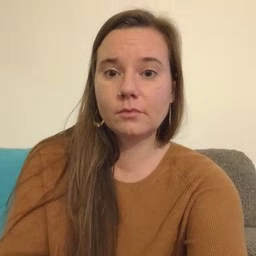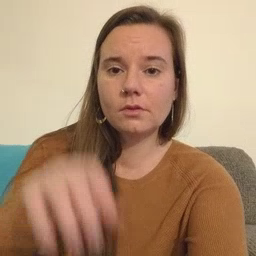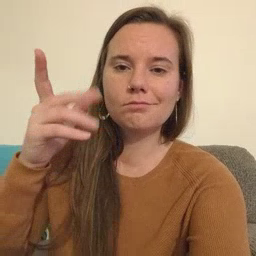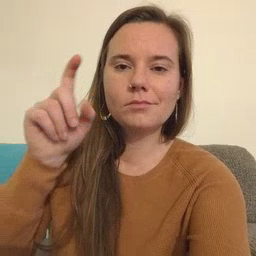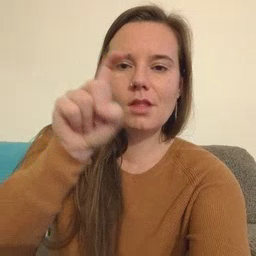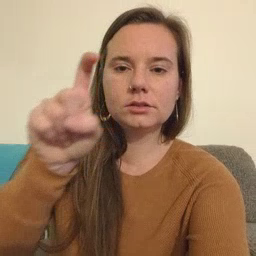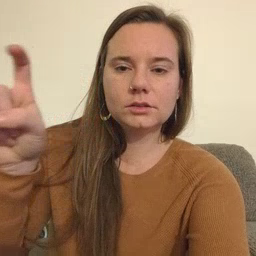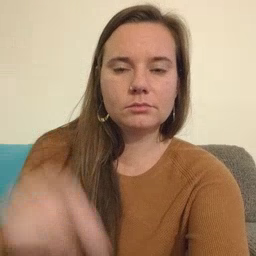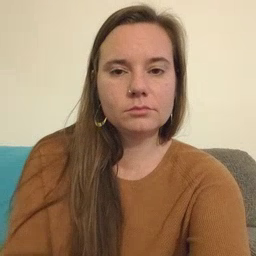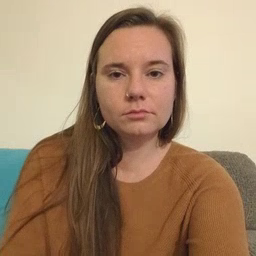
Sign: closet